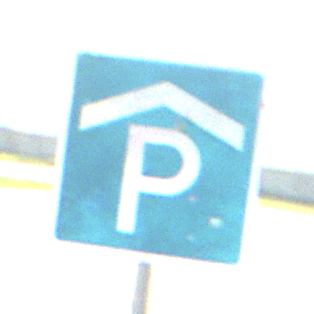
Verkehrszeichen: Parkhaus
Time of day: MorningAfternoon
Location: Outdoor (Special)
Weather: Clear
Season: NotSpecified
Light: Natural